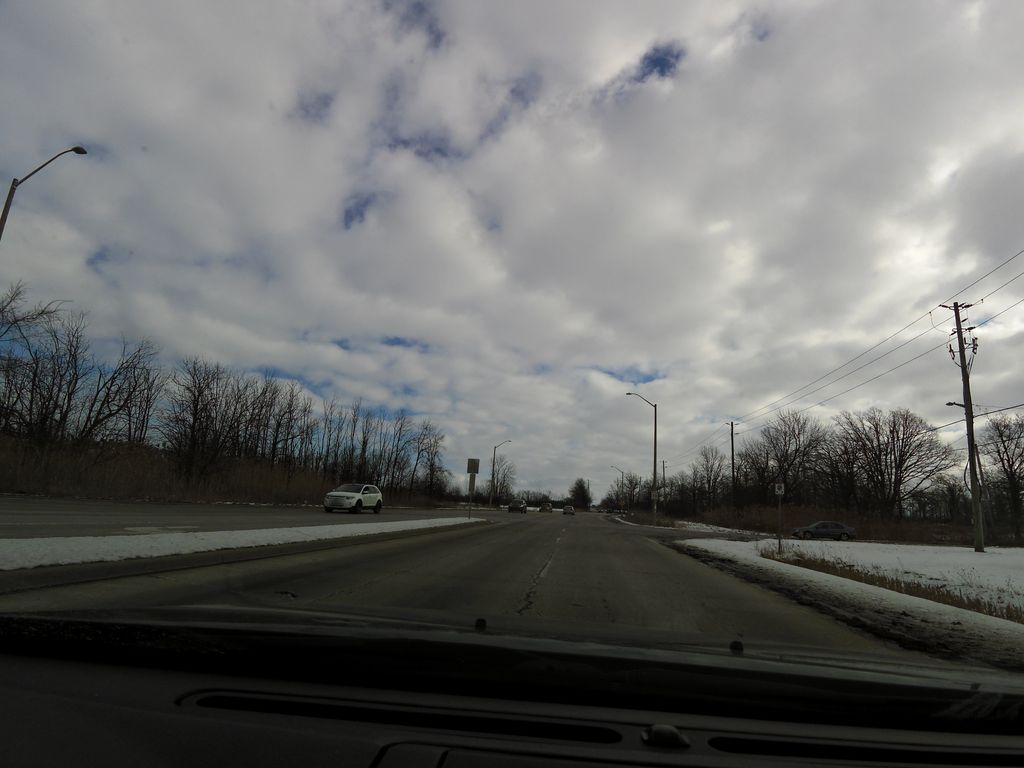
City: hamilton